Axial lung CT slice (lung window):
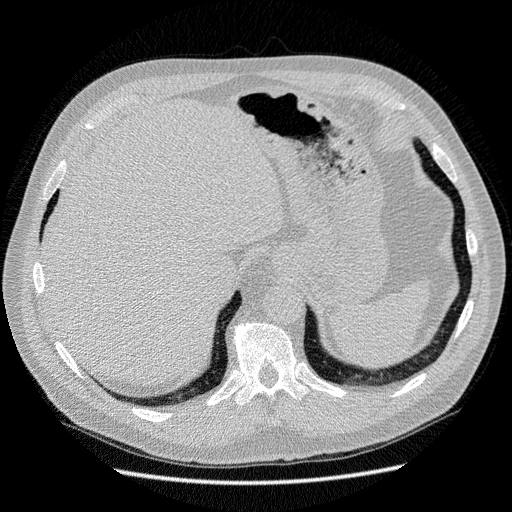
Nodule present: no